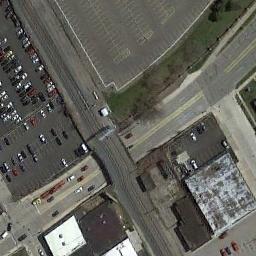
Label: overpass